Field crop: maize
Growth stage: 1
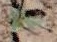
Species: datura